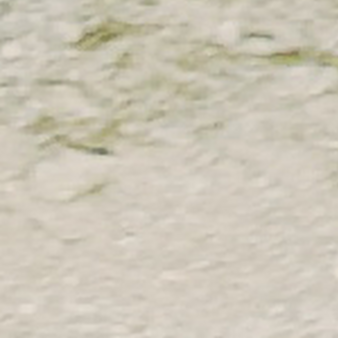
Label: other